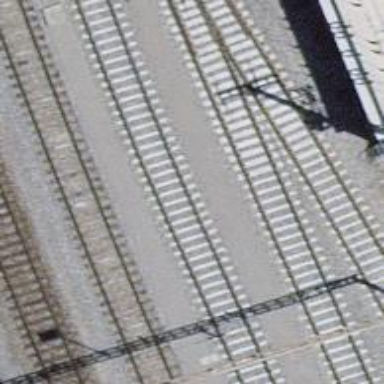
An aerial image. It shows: Rail siding with electrified contact lines.